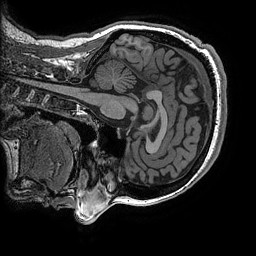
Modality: T1w
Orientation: sagittal
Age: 40
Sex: female
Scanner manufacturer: ge
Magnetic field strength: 3 T
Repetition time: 0.008184 s
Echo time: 0.003192 s